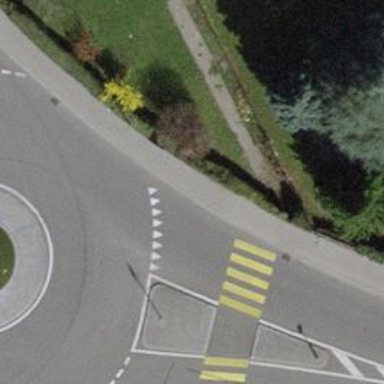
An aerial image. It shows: Road with "give way" sign.